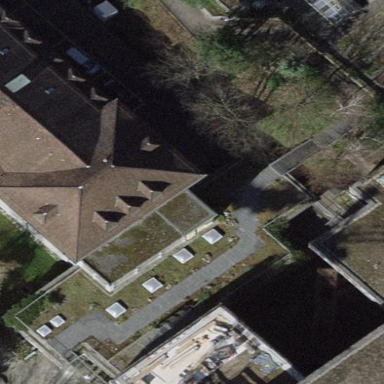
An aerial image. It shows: View of roof of building.